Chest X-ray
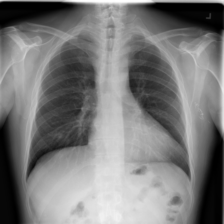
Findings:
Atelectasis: negative
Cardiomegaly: negative
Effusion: negative
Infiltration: negative
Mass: negative
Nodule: negative
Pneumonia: negative
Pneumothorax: negative
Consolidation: negative
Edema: negative
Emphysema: negative
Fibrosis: negative
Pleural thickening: negative
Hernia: negative